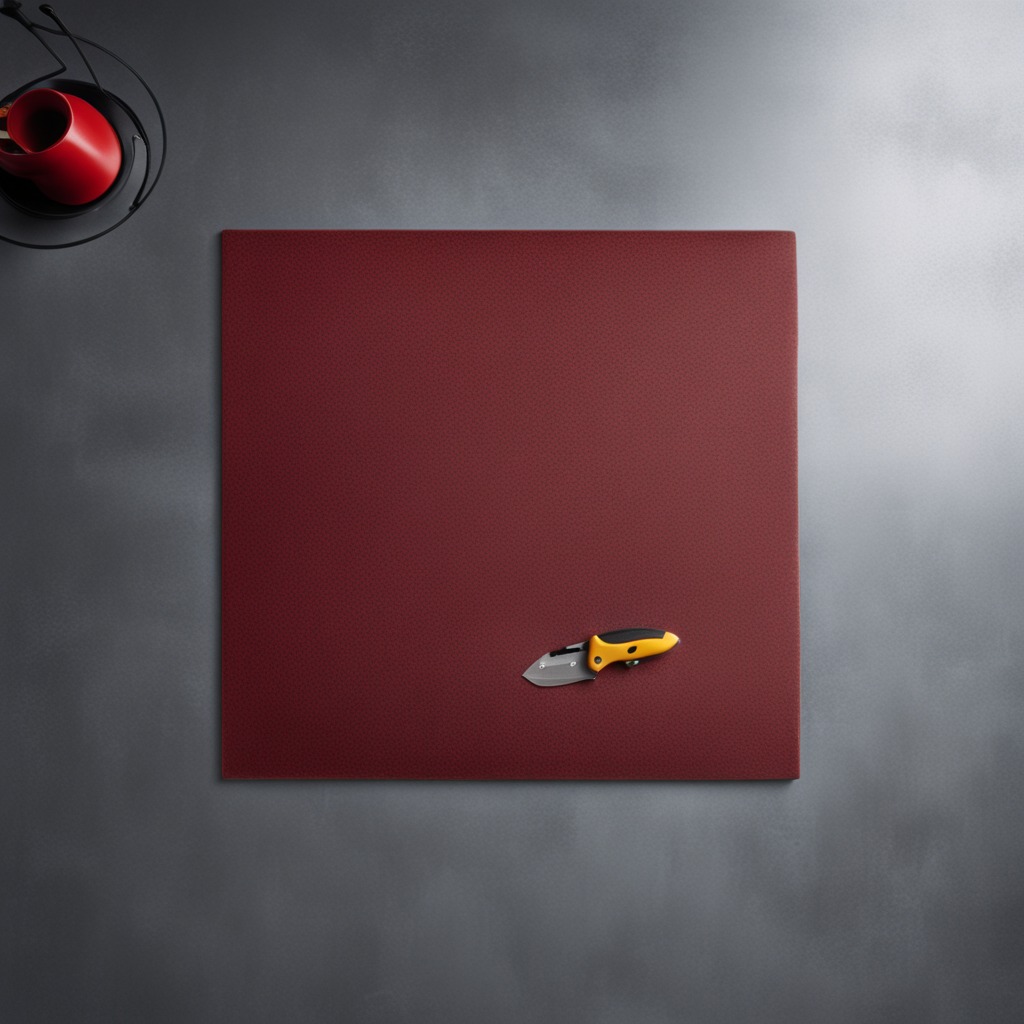
A utility knife lies on a clean granite tabletop covered with a red rubber mat inside a workshop under bright overhead lighting crisp shadows high clarity worn but beneath the mat